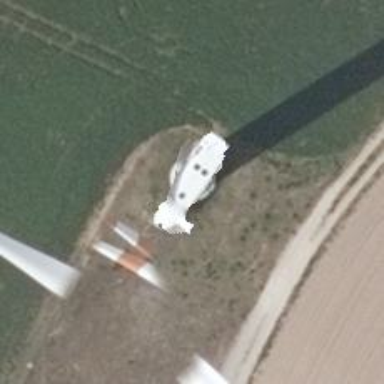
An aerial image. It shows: Wind power generator utilizing wind turbines.